Question: For one of my projects, when I try to create a git repository using these steps: 'select Team - Share Project - Git' I would get this error:

Checking Eclipse error log view shows the following exception:
> org.eclipse.jgit.errors.NoWorkTreeException: Bare Repository has
neither a working tree, nor an index at
org.eclipse.jgit.lib.Repository.getWorkTree(Repository.java:1235) at
org.eclipse.egit.ui.internal.sharing.ExistingOrNewPage.fillTreeItemWithGitDirectory(ExistingOrNewPage.java:518)
at
org.eclipse.egit.ui.internal.sharing.ExistingOrNewPage.createControl(ExistingOrNewPage.java:353)
at
org.eclipse.jface.wizard.Wizard.createPageControls(Wizard.java:174)
at
org.eclipse.jface.wizard.WizardDialog.createPageControls(WizardDialog.java:736)
at
org.eclipse.jface.wizard.WizardDialog.setWizard(WizardDialog.java:1182)
at
org.eclipse.jface.wizard.WizardDialog.updateForPage(WizardDialog.java:1241)
at
org.eclipse.jface.wizard.WizardDialog.access$4(WizardDialog.java:1238)
at
org.eclipse.jface.wizard.WizardDialog$8.run(WizardDialog.java:1227)
at
org.eclipse.swt.custom.BusyIndicator.showWhile(BusyIndicator.java:70)
at
org.eclipse.jface.wizard.WizardDialog.showPage(WizardDialog.java:1225)
at
org.eclipse.team.internal.ui.wizards.ConfigureProjectWizardMainPage$2.doubleClick(ConfigureProjectWizardMainPage.java:156)
at
org.eclipse.jface.viewers.StructuredViewer$1.run(StructuredViewer.java:845)
at org.eclipse.core.runtime.SafeRunner.run(SafeRunner.java:42) at
org.eclipse.ui.internal.JFaceUtil$1.run(JFaceUtil.java:49) at
org.eclipse.jface.util.SafeRunnable.run(SafeRunnable.java:175) at
org.eclipse.jface.viewers.StructuredViewer.fireDoubleClick(StructuredViewer.java:843)
at
org.eclipse.jface.viewers.StructuredViewer.handleDoubleSelect(StructuredViewer.java:1134)
at
org.eclipse.jface.viewers.StructuredViewer$4.widgetDefaultSelected(StructuredViewer.java:1246)
at
org.eclipse.jface.util.OpenStrategy.fireDefaultSelectionEvent(OpenStrategy.java:249)
at
org.eclipse.jface.util.OpenStrategy.access$0(OpenStrategy.java:246)
at
org.eclipse.jface.util.OpenStrategy$1.handleEvent(OpenStrategy.java:307)
at org.eclipse.swt.widgets.EventTable.sendEvent(EventTable.java:84)
at org.eclipse.swt.widgets.Widget.sendEvent(Widget.java:1057) at
org.eclipse.swt.widgets.Display.runDeferredEvents(Display.java:4170)
at org.eclipse.swt.widgets.Display.readAndDispatch(Display.java:3759)
at org.eclipse.jface.window.Window.runEventLoop(Window.java:826) at
org.eclipse.jface.window.Window.open(Window.java:802) at
org.eclipse.team.internal.ui.wizards.ConfigureProjectWizard.openWizard(ConfigureProjectWizard.java:224)
at
org.eclipse.team.internal.ui.wizards.ConfigureProjectWizard.shareProjects(ConfigureProjectWizard.java:124)
at
org.eclipse.team.internal.ui.actions.ConfigureProjectAction$1.run(ConfigureProjectAction.java:39)
at
org.eclipse.team.internal.ui.actions.TeamAction$3.run(TeamAction.java:266)
at
org.eclipse.swt.custom.BusyIndicator.showWhile(BusyIndicator.java:70)
at
org.eclipse.team.internal.ui.actions.TeamAction.run(TeamAction.java:263)
at
org.eclipse.team.internal.ui.actions.ConfigureProjectAction.execute(ConfigureProjectAction.java:33)
at
org.eclipse.team.internal.ui.actions.TeamAction.run(TeamAction.java:515)
at
org.eclipse.team.internal.ui.actions.TeamAction.runWithEvent(TeamAction.java:549)
at
org.eclipse.ui.internal.PluginAction.runWithEvent(PluginAction.java:241)
at
org.eclipse.jface.action.ActionContributionItem.handleWidgetSelection(ActionContributionItem.java:584)
at
org.eclipse.jface.action.ActionContributionItem.access$2(ActionContributionItem.java:501)
at
org.eclipse.jface.action.ActionContributionItem$5.handleEvent(ActionContributionItem.java:411)
at org.eclipse.swt.widgets.EventTable.sendEvent(EventTable.java:84)
at org.eclipse.swt.widgets.Widget.sendEvent(Widget.java:1057) at
org.eclipse.swt.widgets.Display.runDeferredEvents(Display.java:4170)
at org.eclipse.swt.widgets.Display.readAndDispatch(Display.java:3759)
at
org.eclipse.e4.ui.internal.workbench.swt.PartRenderingEngine$9.run(PartRenderingEngine.java:1113)
at
org.eclipse.core.databinding.observable.Realm.runWithDefault(Realm.java:332)
at
org.eclipse.e4.ui.internal.workbench.swt.PartRenderingEngine.run(PartRenderingEngine.java:997)
at
org.eclipse.e4.ui.internal.workbench.E4Workbench.createAndRunUI(E4Workbench.java:138)
at org.eclipse.ui.internal.Workbench$5.run(Workbench.java:610) at
org.eclipse.core.databinding.observable.Realm.runWithDefault(Realm.java:332)
at
org.eclipse.ui.internal.Workbench.createAndRunWorkbench(Workbench.java:567)
at
org.eclipse.ui.PlatformUI.createAndRunWorkbench(PlatformUI.java:150)
at
org.eclipse.ui.internal.ide.application.IDEApplication.start(IDEApplication.java:124)
at
org.eclipse.equinox.internal.app.EclipseAppHandle.run(EclipseAppHandle.java:196)
at
org.eclipse.core.runtime.internal.adaptor.EclipseAppLauncher.runApplication(EclipseAppLauncher.java:110)
at
org.eclipse.core.runtime.internal.adaptor.EclipseAppLauncher.start(EclipseAppLauncher.java:79)
at
org.eclipse.core.runtime.adaptor.EclipseStarter.run(EclipseStarter.java:354)
at
org.eclipse.core.runtime.adaptor.EclipseStarter.run(EclipseStarter.java:181)
at sun.reflect.NativeMethodAccessorImpl.invoke0(Native Method) at
sun.reflect.NativeMethodAccessorImpl.invoke(NativeMethodAccessorImpl.java:57)
at
sun.reflect.DelegatingMethodAccessorImpl.invoke(DelegatingMethodAccessorImpl.java:43)
at java.lang.reflect.Method.invoke(Method.java:606) at
org.eclipse.equinox.launcher.Main.invokeFramework(Main.java:636) at
org.eclipse.equinox.launcher.Main.basicRun(Main.java:591) at
org.eclipse.equinox.launcher.Main.run(Main.java:1450)
I can set up git repo for other projects without issue, how do I "reset" the state of this project so I can successfully set git repo? Thanks.
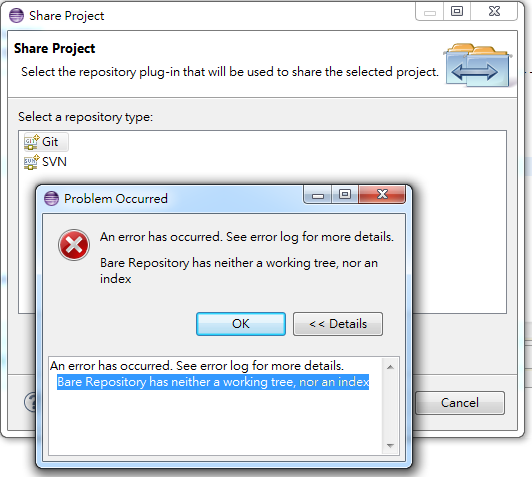
Answer: The <URL>
> I think it's caused by some glitch in workspace setting:- - - and voila the git repo is now magically found. -
---
If it was really a bare repo, then you would need to <URL>, in order to be able to check it out, and to import the checked out files in Eclipse.
'''
cd /path/to/yourRepo.git
cd ..
mkdir yourRepo
mv yourRepo.git yourRepo
cd yourRepo
git config --local --bool core.bare false
git reset HEAD -- .
'''
That error message should be displayed only if you had a (bare) repo in the path <URL>.